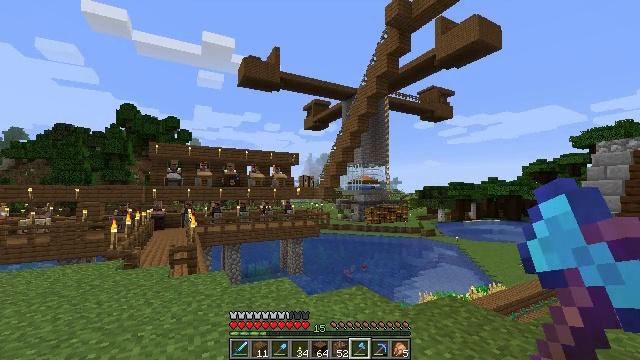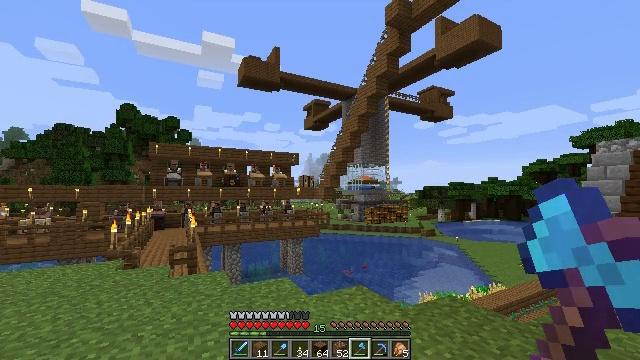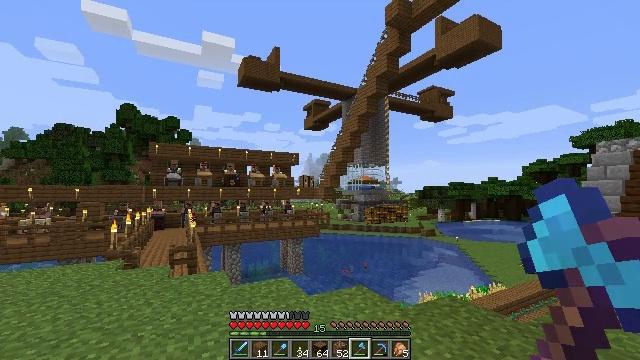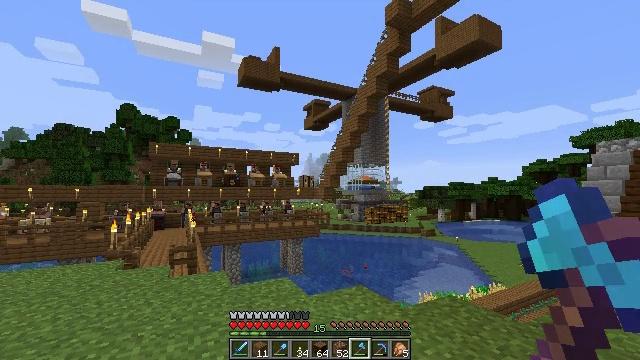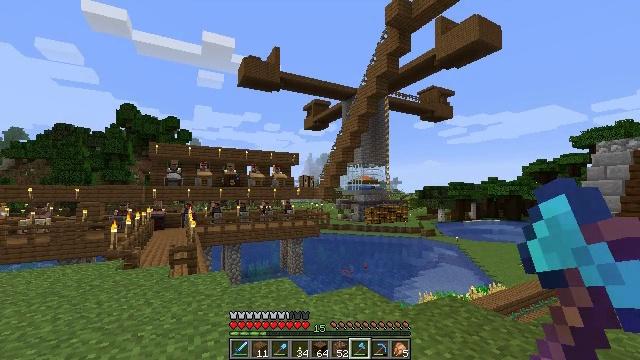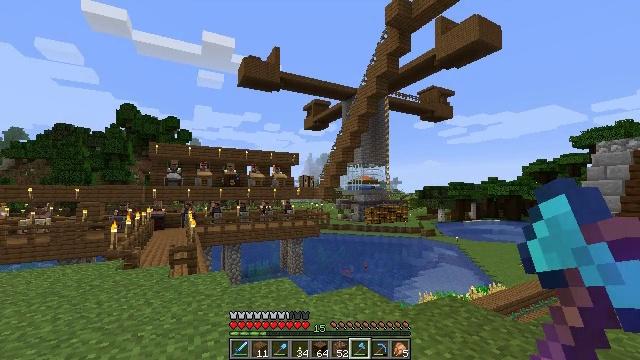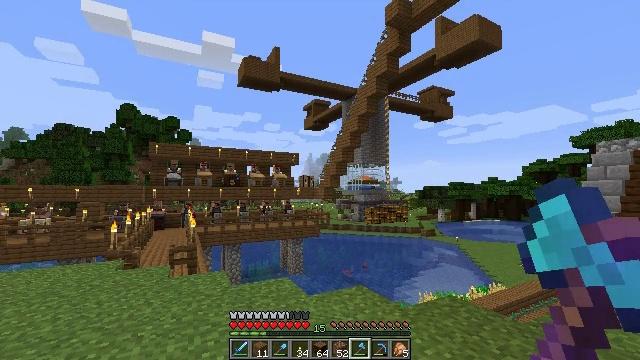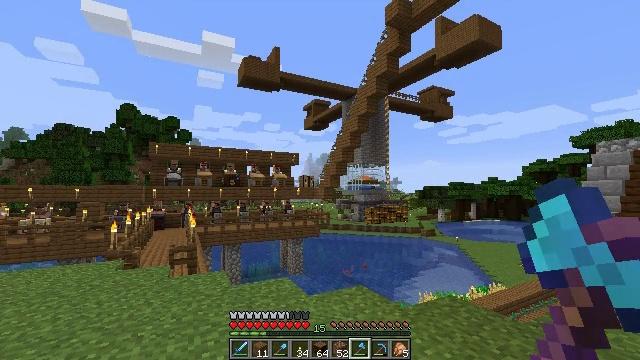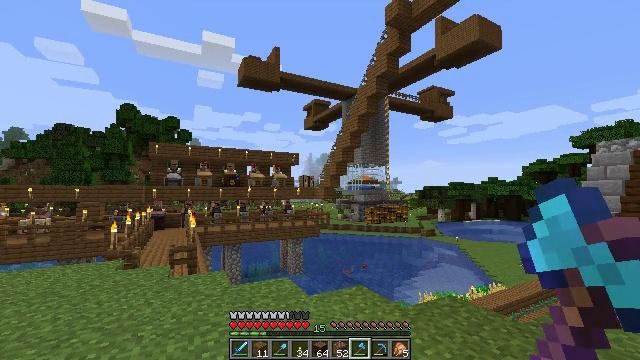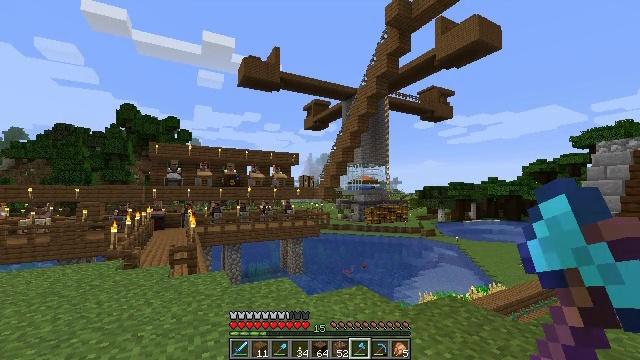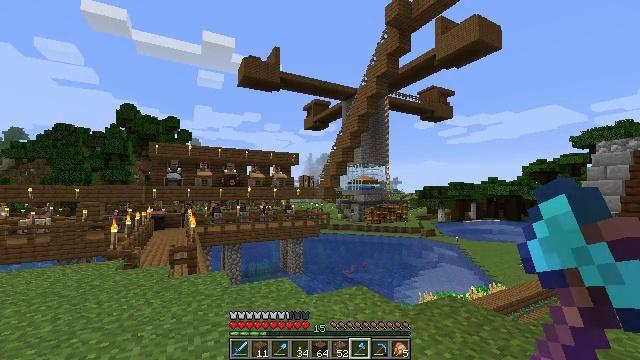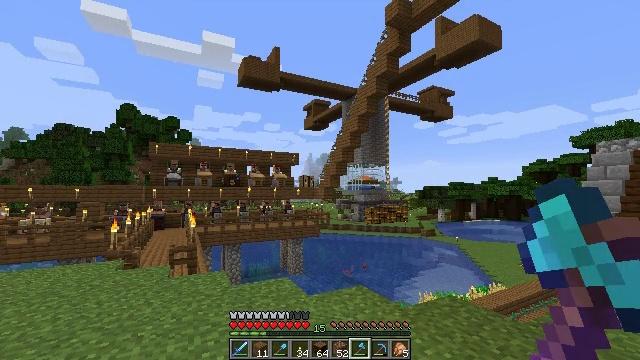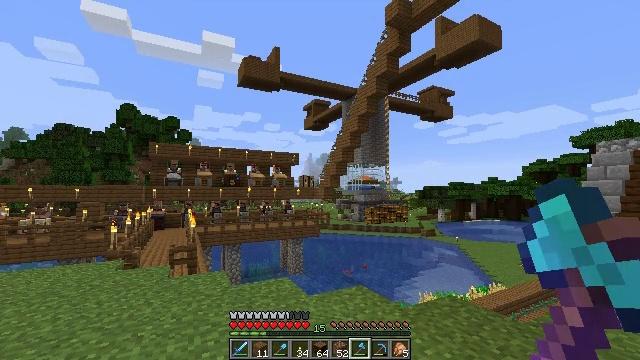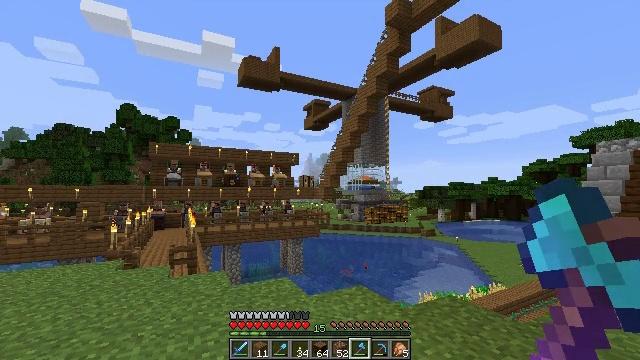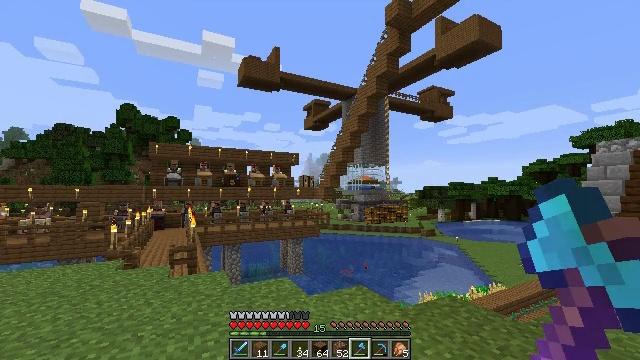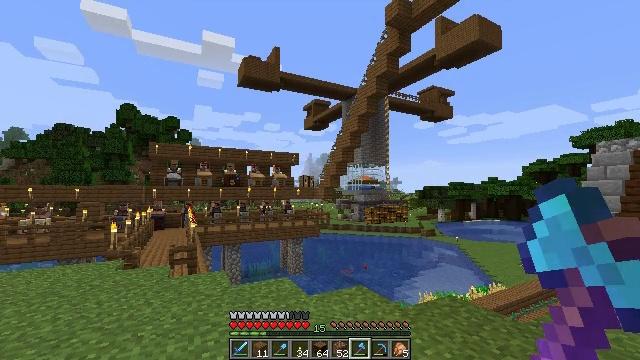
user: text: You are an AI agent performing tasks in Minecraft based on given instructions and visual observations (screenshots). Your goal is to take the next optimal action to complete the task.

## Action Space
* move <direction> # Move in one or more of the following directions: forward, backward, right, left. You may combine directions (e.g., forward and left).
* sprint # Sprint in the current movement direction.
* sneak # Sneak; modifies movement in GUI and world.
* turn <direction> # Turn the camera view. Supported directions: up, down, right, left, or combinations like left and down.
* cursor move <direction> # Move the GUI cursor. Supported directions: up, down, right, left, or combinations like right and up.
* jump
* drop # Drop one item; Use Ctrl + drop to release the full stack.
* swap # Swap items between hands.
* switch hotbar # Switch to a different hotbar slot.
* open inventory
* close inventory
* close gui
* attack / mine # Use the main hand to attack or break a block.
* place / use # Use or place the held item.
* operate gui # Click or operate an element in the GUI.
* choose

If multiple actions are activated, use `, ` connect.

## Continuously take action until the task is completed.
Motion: motion action
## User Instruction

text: Create a spruce pressure plate in the crafting table with spruce planks.
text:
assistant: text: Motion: no_op
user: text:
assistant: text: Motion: no_op
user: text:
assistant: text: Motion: no_op
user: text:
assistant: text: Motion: no_op
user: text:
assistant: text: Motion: no_op
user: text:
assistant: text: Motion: no_op
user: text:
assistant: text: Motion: no_op
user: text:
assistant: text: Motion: no_op
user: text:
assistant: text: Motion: no_op
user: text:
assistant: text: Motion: no_op
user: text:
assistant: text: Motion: no_op
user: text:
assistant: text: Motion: no_op
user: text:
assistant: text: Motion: no_op
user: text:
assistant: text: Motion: no_op
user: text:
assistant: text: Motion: no_op
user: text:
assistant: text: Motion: no_op
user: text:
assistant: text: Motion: no_op
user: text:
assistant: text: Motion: no_op
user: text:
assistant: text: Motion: no_op
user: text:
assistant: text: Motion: no_op
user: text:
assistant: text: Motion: no_op
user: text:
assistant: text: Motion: no_op
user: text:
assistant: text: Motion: no_op
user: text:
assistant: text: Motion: no_op
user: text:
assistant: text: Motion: no_op
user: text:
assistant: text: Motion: no_op
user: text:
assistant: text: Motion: no_op
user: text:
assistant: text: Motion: no_op
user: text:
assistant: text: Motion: no_op
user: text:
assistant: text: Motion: no_op